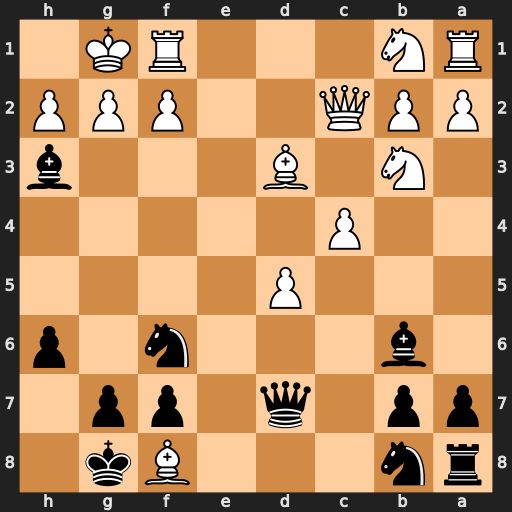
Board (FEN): rn3Bk1/pp1q1pp1/1b3n1p/3P4/2P5/1N1B3b/PPQ2PPP/RN3RK1
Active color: b
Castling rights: -
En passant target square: -
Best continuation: Qg4 Be4 Nxe4 Qxe4 Qxe4